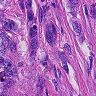
Metastatic tissue present: yes